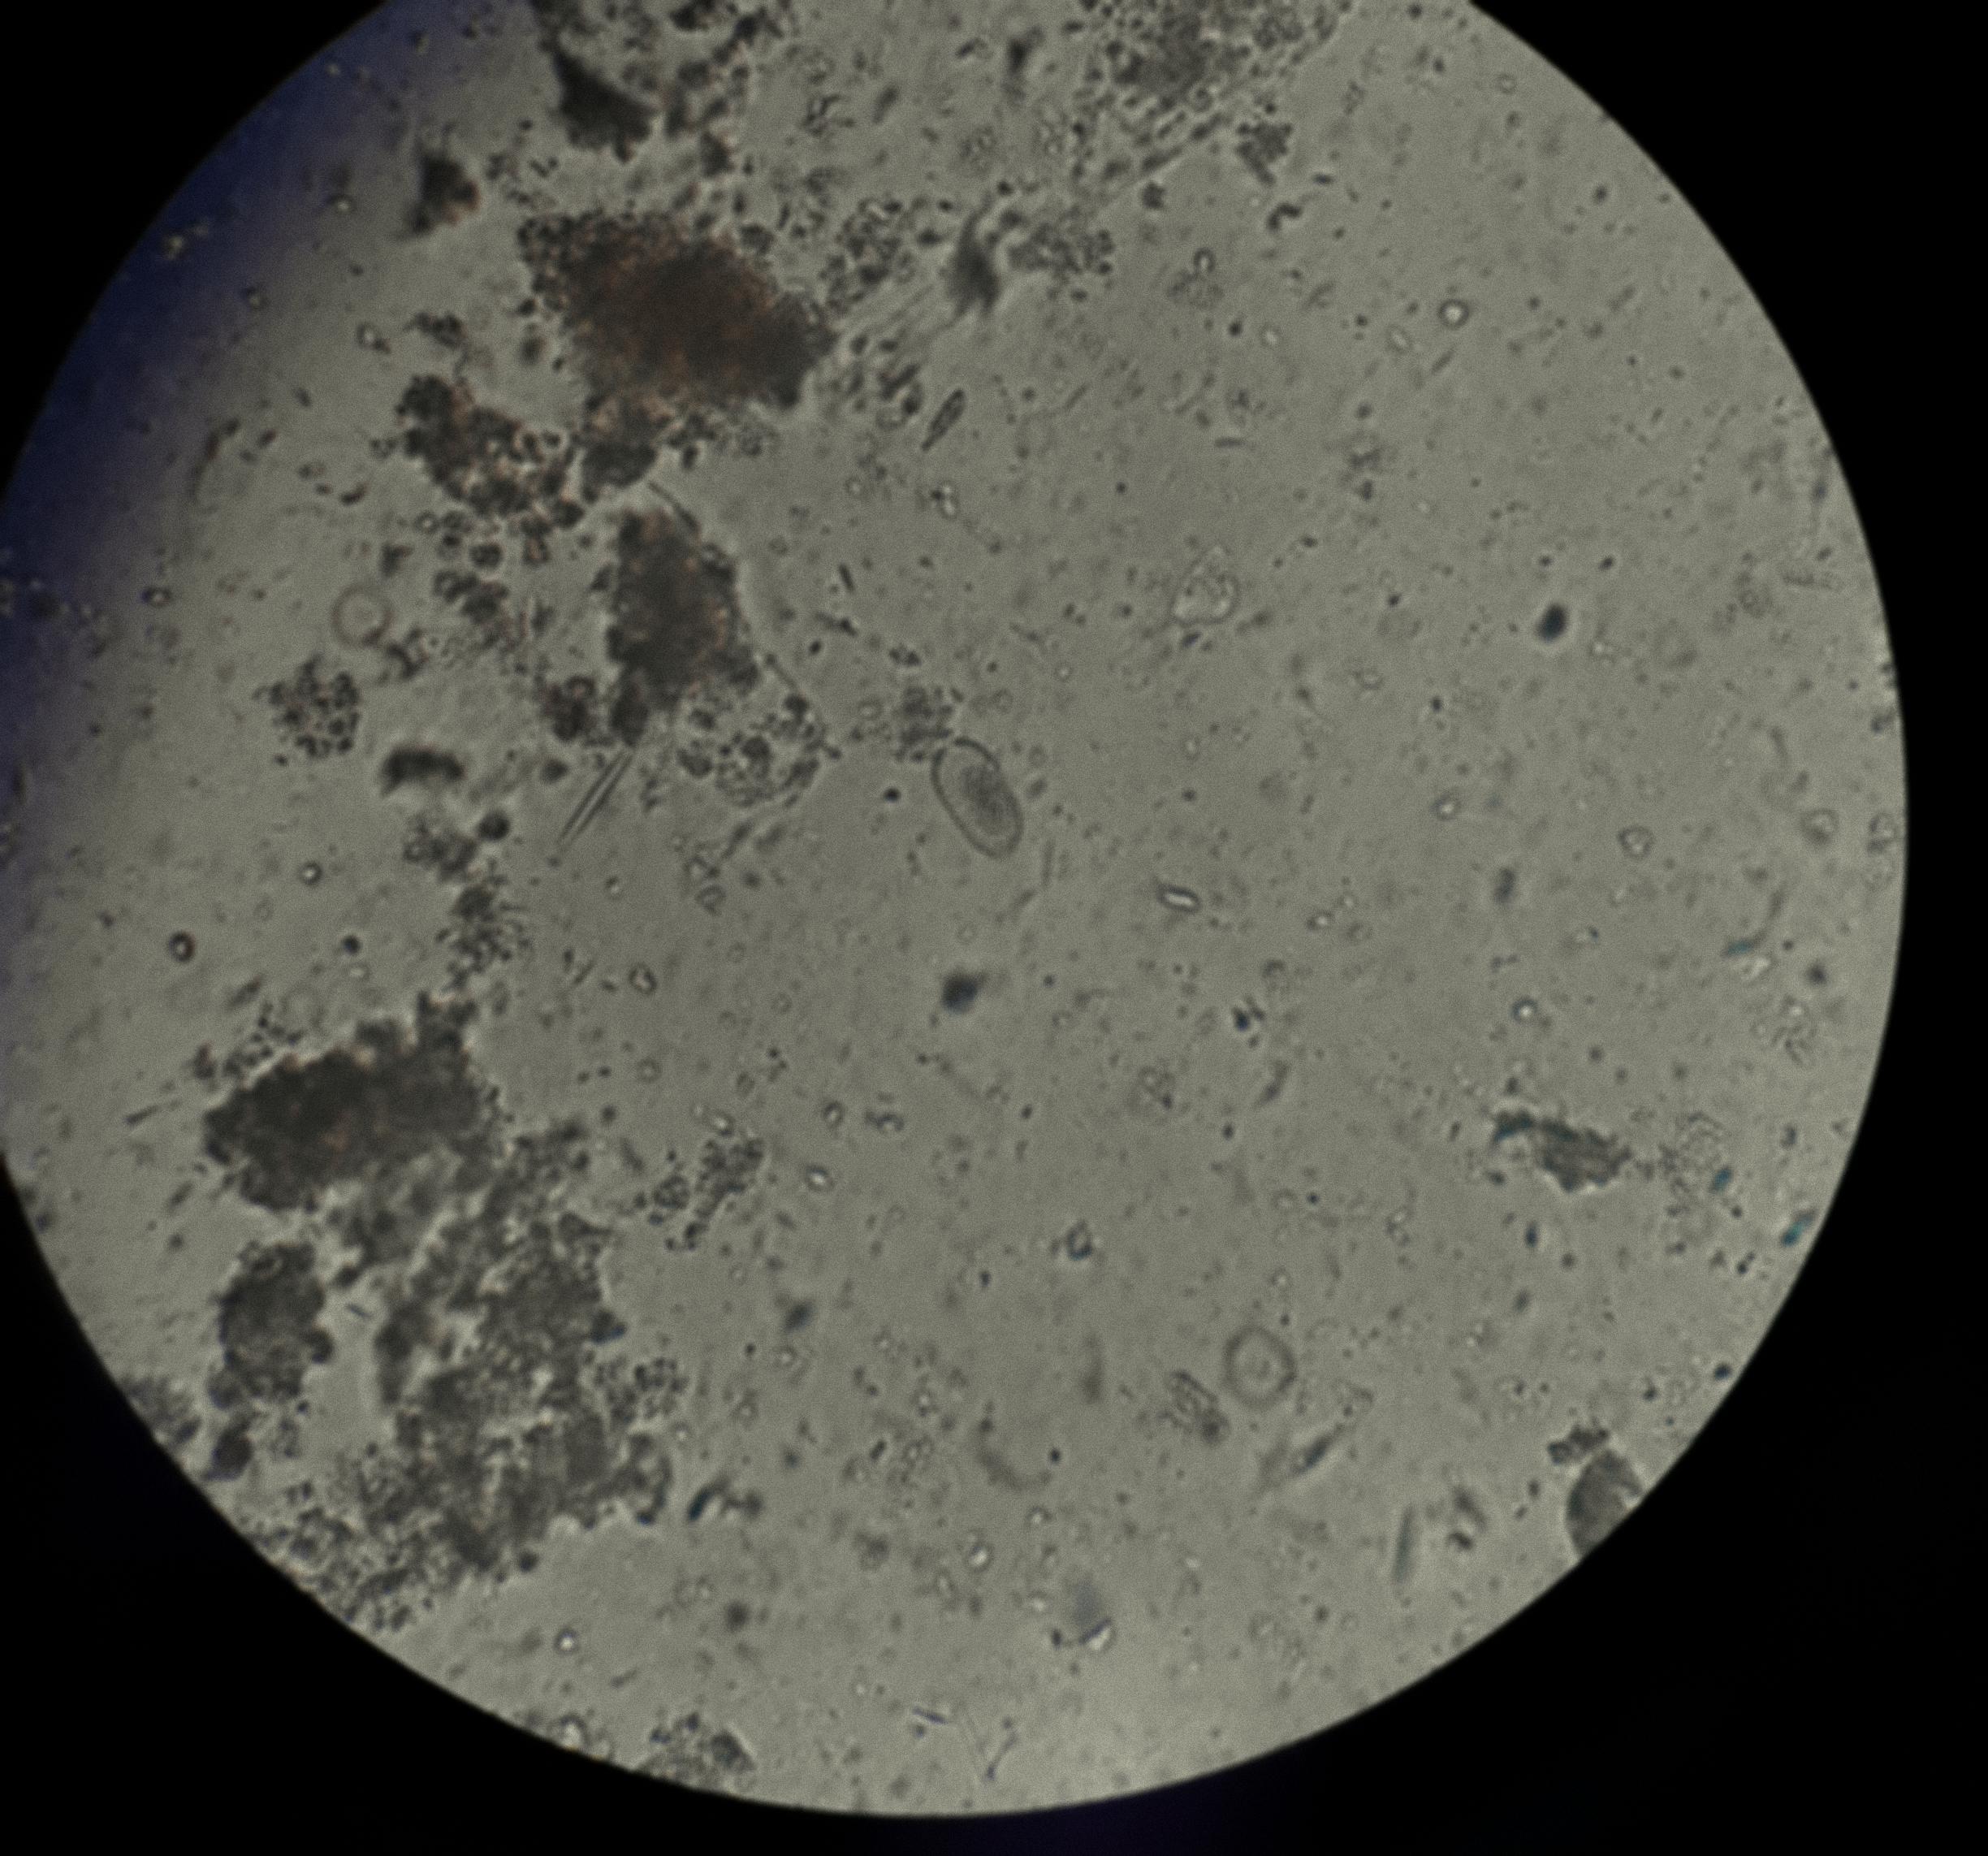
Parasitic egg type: Capillaria philippinensis